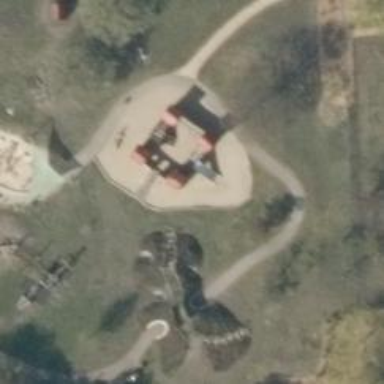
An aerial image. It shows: Playground area for leisure land.